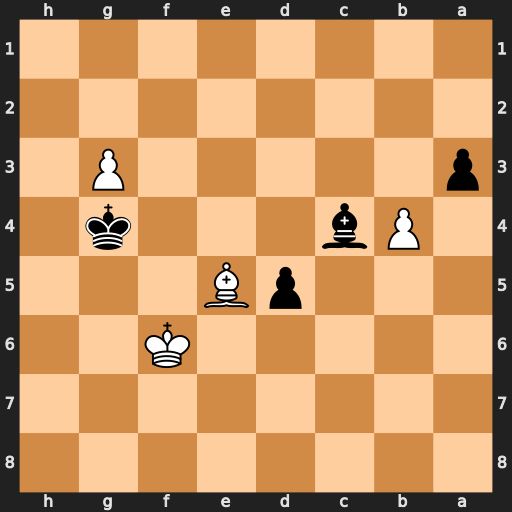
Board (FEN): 8/8/5K2/3pB3/1Pb3k1/p5P1/8/8
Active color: b
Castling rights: -
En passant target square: -
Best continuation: Kf3 Kf5 Bd3+